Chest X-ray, AP view. Patient: 65 years old, sex M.
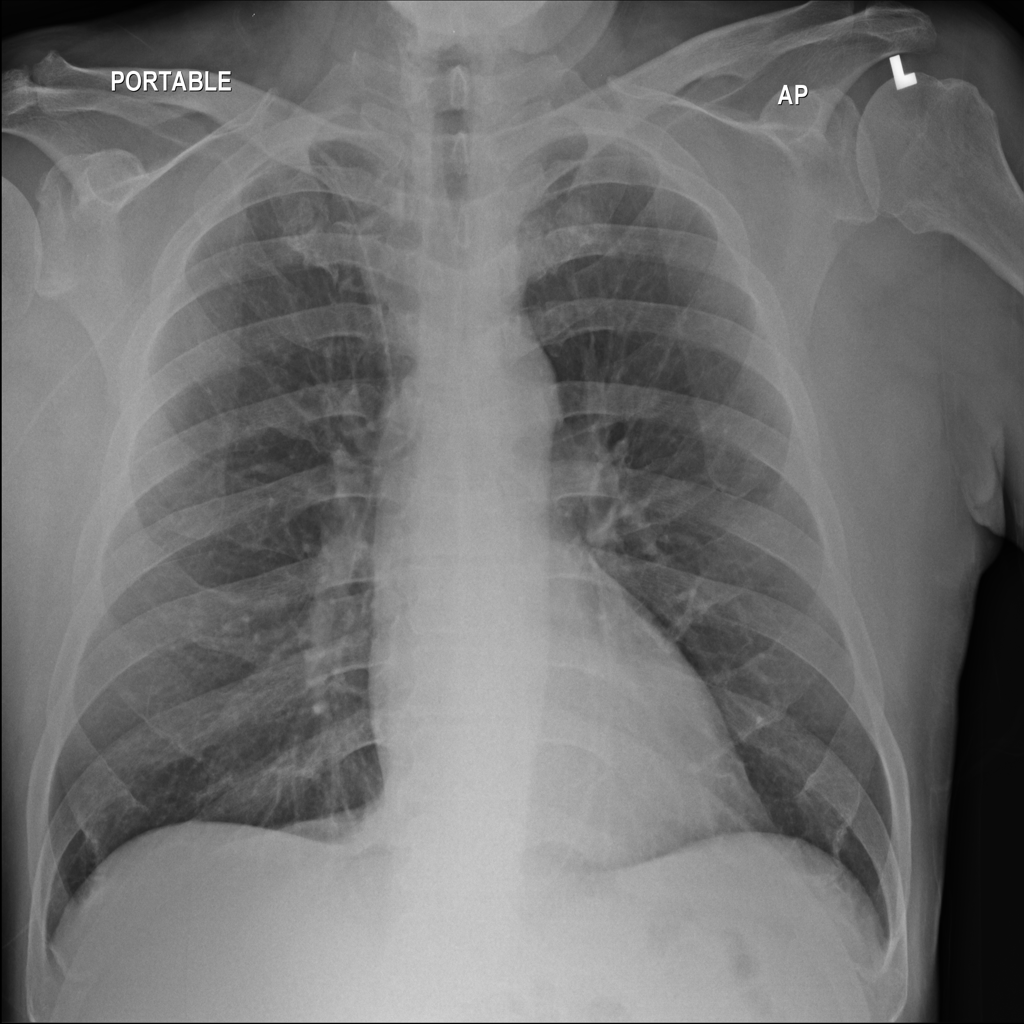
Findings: No Finding